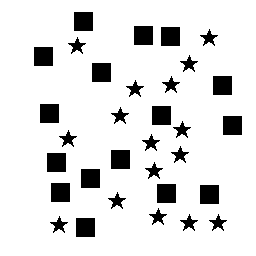
Squares: 16
Triangles: 0
Stars: 16
Total shapes: 32